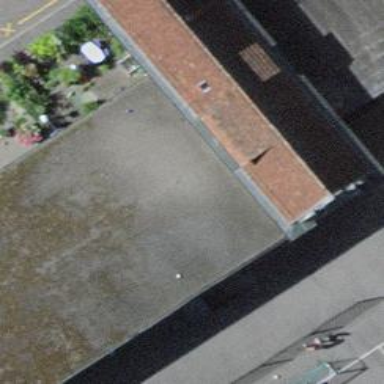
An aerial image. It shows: School building.